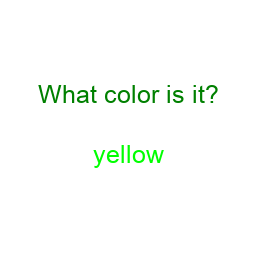
Color: lime
Color name shown: yellow
Background color: white
Question text color: green